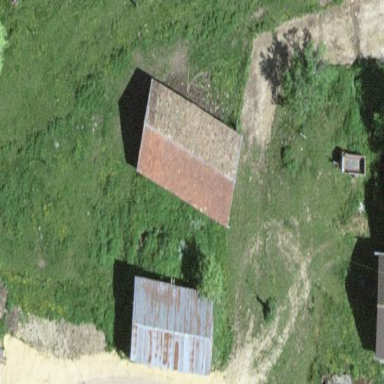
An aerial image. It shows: Shed building.